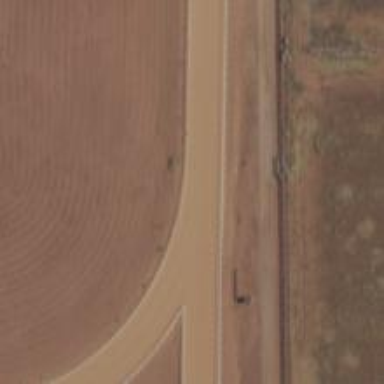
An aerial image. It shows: Track designed for horse racing in leisure land setting.